Question: I'm trying to work with PDO on my localhost. I'm running MAMP on OSX 10.7.4.
I've checked phpinfo(), and as far as I can see I should be fine.

I checked the php.ini to see that "extension=pdo_mysql.so" is in fact uncommented.
I read some were that I had to make the file PROJECTFOLDER/config/parameters.ini with the following content so i did, but with no luck. (Changed it to reflect my setup of cause)
'''
database_driver = pdo_mysql
database_host = localhost
database_port =
database_name = databasename
database_user = msqlusername
database_password = mysqlpassword//if not make blank
mailer_transport = smtp
mailer_host = localhost
mailer_user =
mailer_password =
locale = en
secret = ThisTokenIsNotSoSecretChangeIt
'''
BTW I'm using the following code to make the connection:
'''
try {
$host = 'localhost';
$dbname = 'ifjernsyn';
$user = 'root';
$pass = 'root';
# MS SQL Server and Sybase with PDO_DBLIB
$DBH = new PDO("mssql:host=$host;dbname=$dbname, $user, $pass");
$DBH = new PDO("sybase:host=$host;dbname=$dbname, $user, $pass");
# MySQL with PDO_MYSQL
$DBH = new PDO("mysql:host=$host;dbname=$dbname", $user, $pass);
# SQLite Database
$DBH = new PDO("sqlite:my/database/path/database.db");
}
catch(PDOException $e) {
echo $e->getMessage();
}
'''
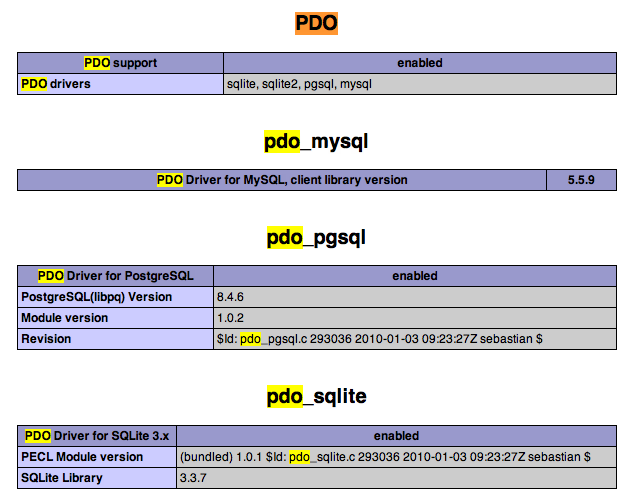
Answer: So there is not 'mssql' and 'sybase' 's driver.
You need <URL> to access Microsoft SQL Server and Sybase databases.